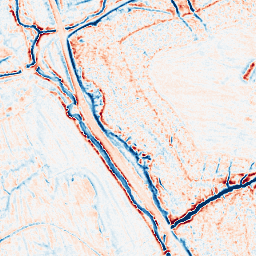
Category: edge_preserving
Decomposition family: anisotropic_diffusion
Decomposition parameters: iterations: 20
kappa: 10
gamma: 0.1
Upsampling method: bilinear
Upsampling parameters: scale: 4
Upsampling scale: 4